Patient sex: M
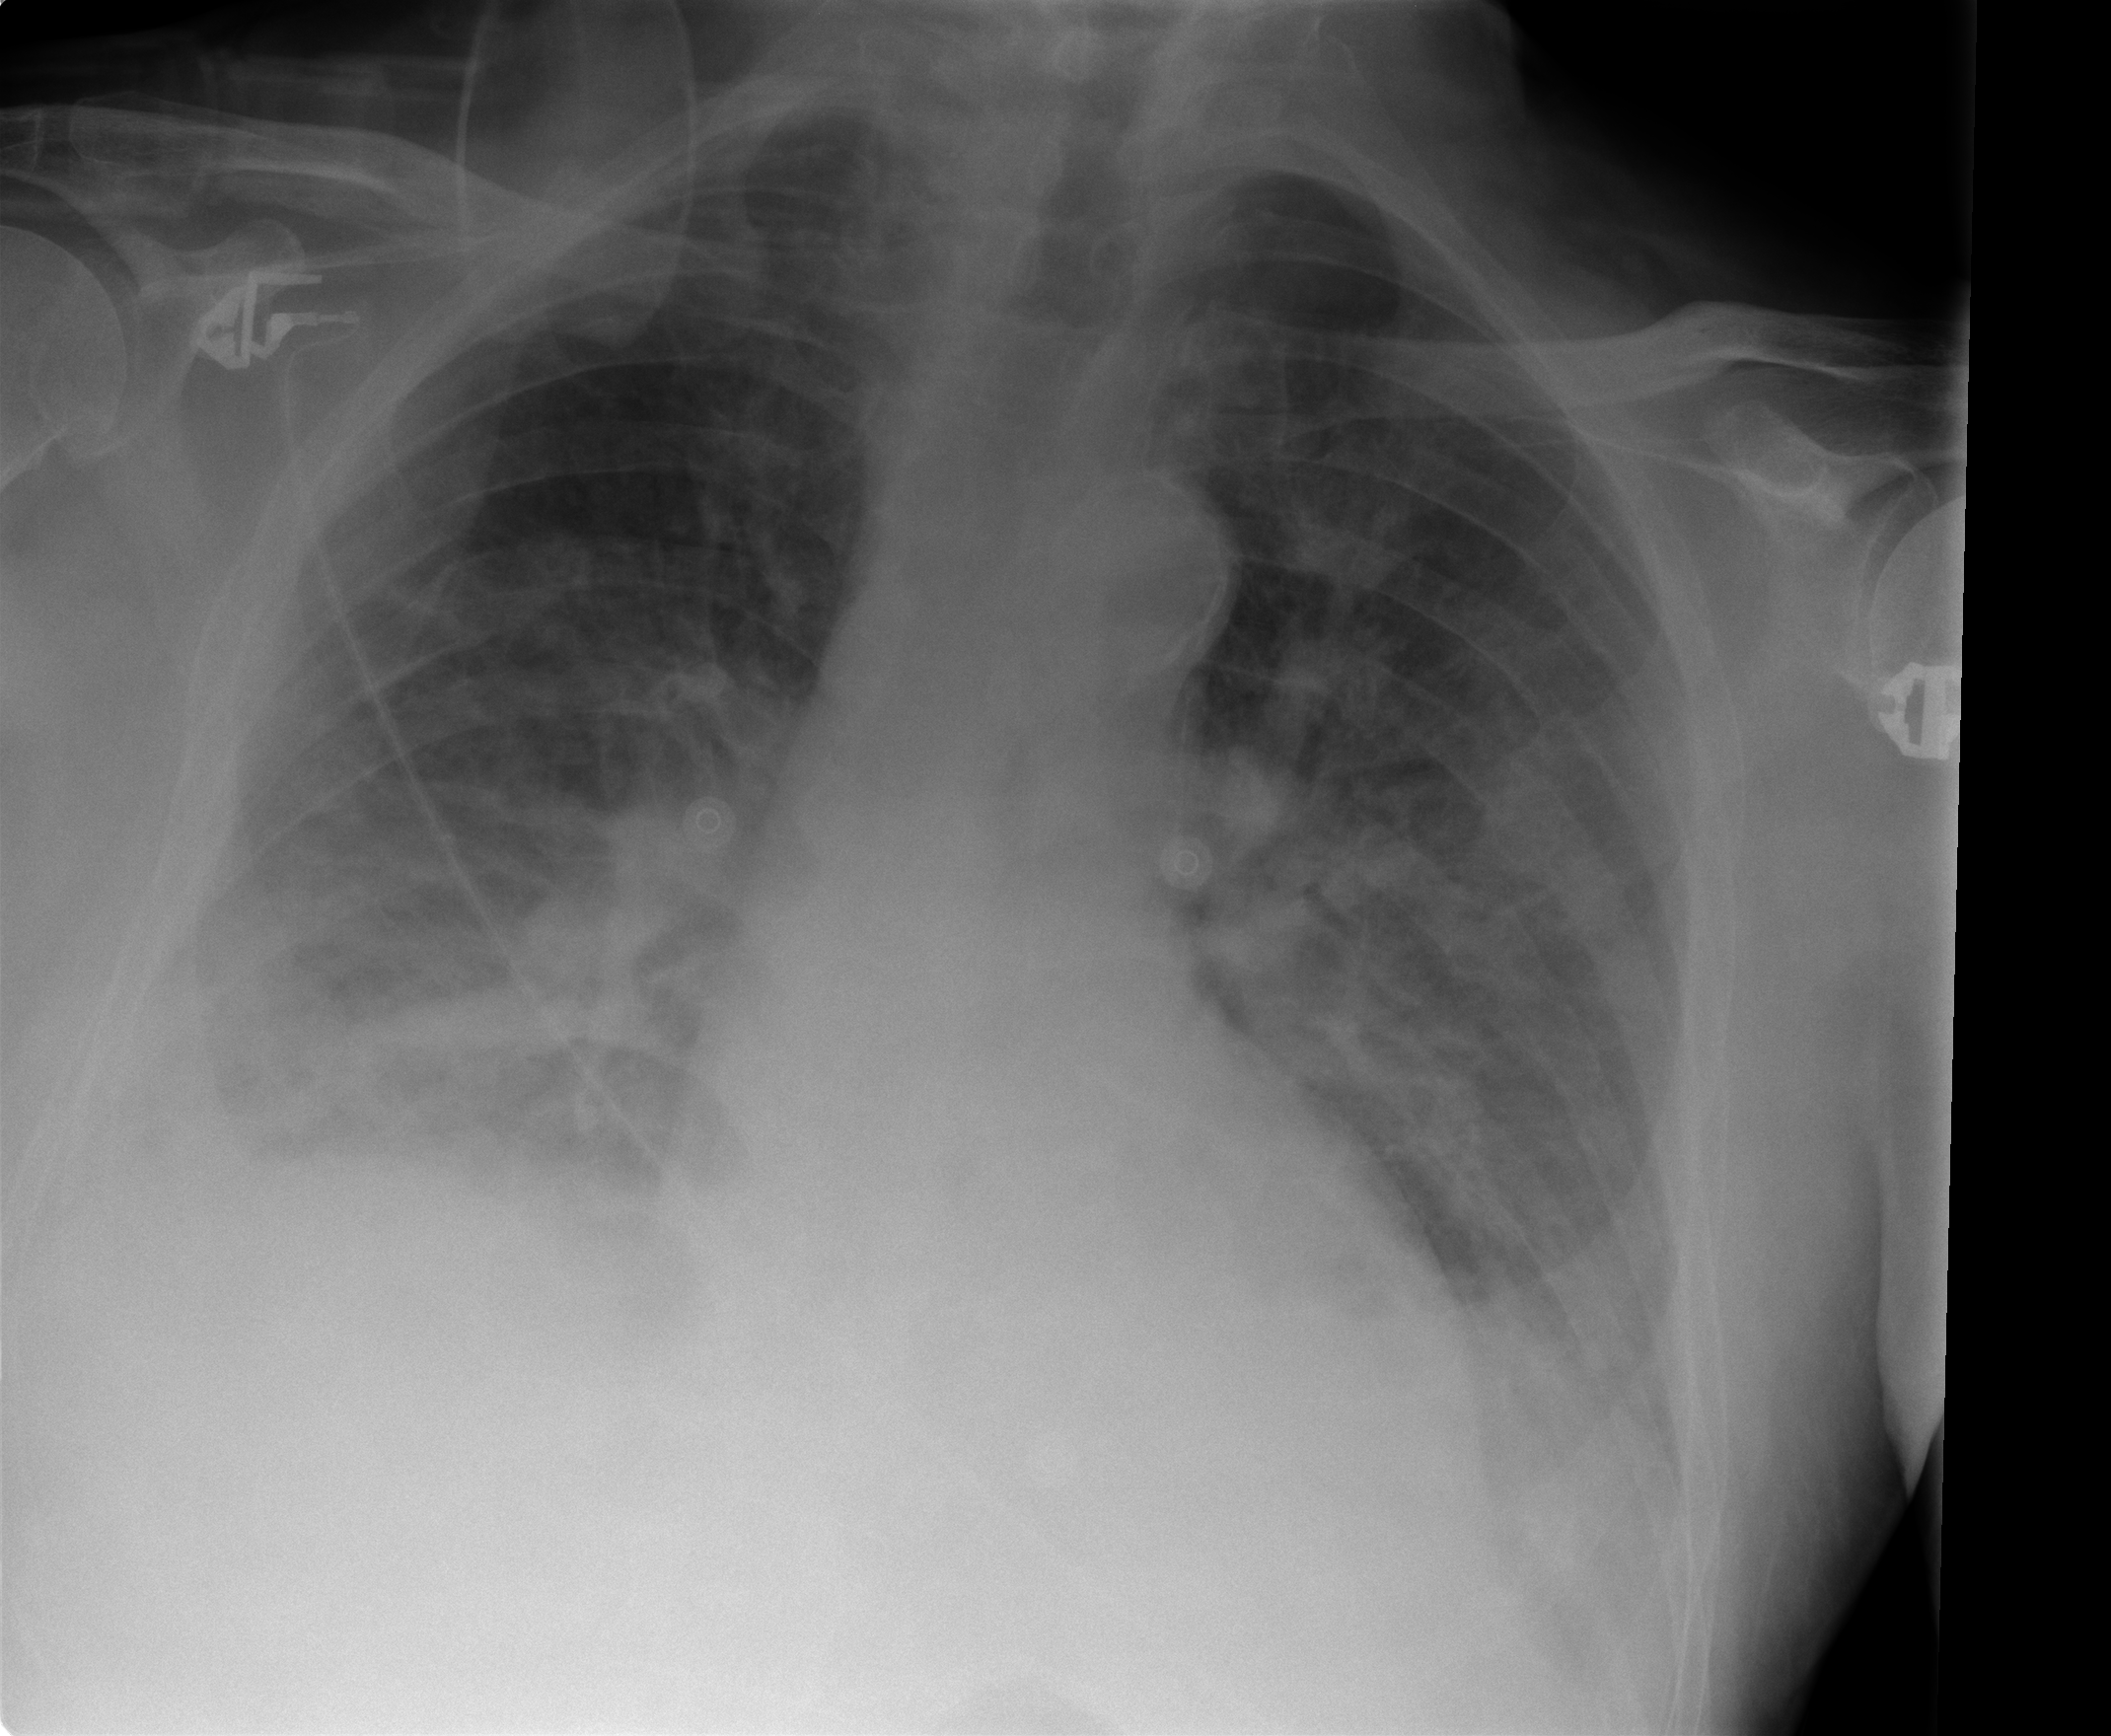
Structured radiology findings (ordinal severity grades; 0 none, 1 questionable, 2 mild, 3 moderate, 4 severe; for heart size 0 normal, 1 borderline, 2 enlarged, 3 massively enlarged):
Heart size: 0
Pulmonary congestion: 2
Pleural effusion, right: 2
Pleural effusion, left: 2
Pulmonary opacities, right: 2
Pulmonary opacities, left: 2
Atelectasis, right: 2
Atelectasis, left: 2